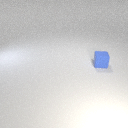
small blue rubber cube